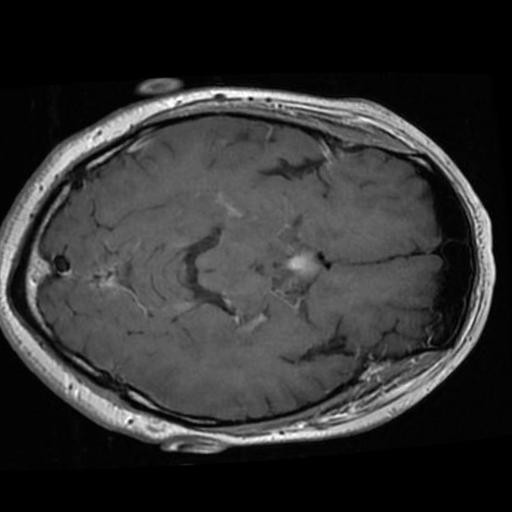
Label: brain_tumor